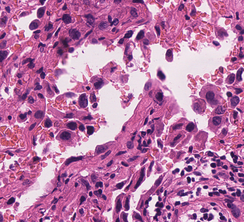
Tumor epithelial tissue: yes
Tumor-associated stroma tissue: yes
Normal tissue: no